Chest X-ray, PA view. Patient: 52 years old, sex M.
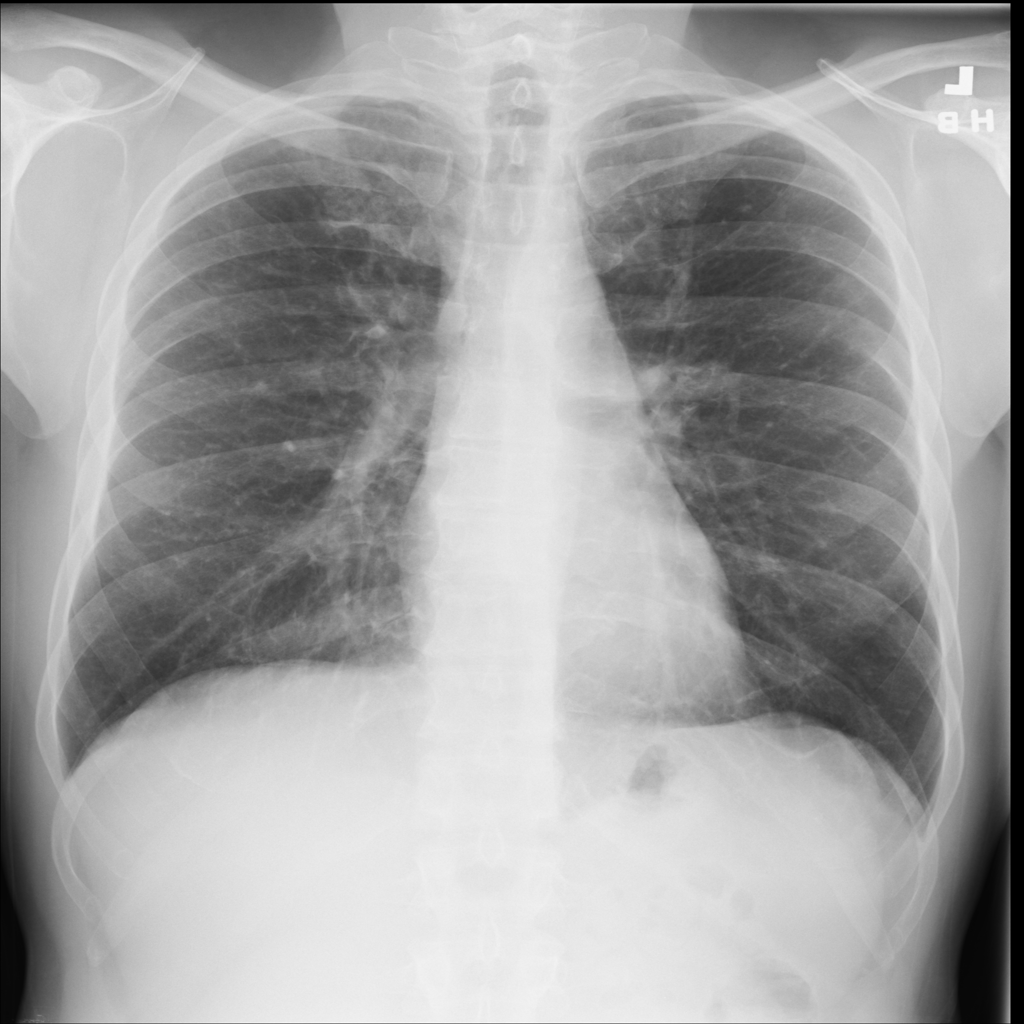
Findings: No Finding